Aerial crown-view tile of a tropical tree (Barro Colorado Island, Panama), acquired 20240918:
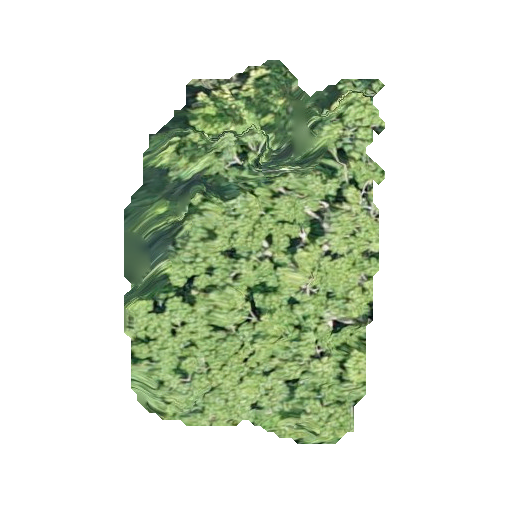
Species: Alseis blackiana
GBIF accepted scientific name: Alseis blackiana
Crown area: 125.928 m²